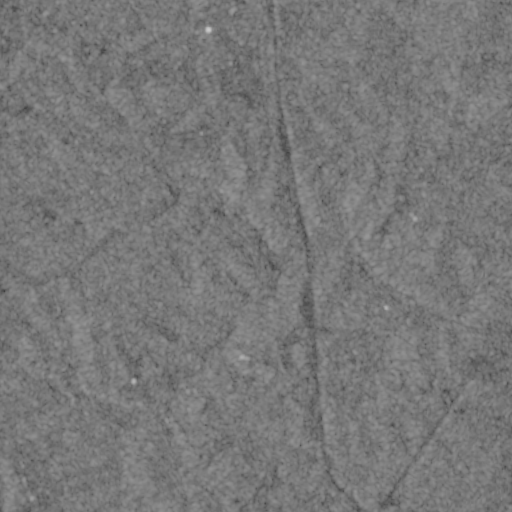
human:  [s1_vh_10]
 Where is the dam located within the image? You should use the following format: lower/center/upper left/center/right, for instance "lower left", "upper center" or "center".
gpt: The dam is located in the center right of the image.
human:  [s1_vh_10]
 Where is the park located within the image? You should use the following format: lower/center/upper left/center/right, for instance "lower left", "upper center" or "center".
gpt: The park is located in the upper center of the image.
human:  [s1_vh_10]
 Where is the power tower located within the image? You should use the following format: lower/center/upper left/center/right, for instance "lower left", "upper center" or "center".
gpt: The power tower is located in the lower right of the image.
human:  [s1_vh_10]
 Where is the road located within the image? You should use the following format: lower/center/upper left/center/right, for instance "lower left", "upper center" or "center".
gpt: There is no road in the image.

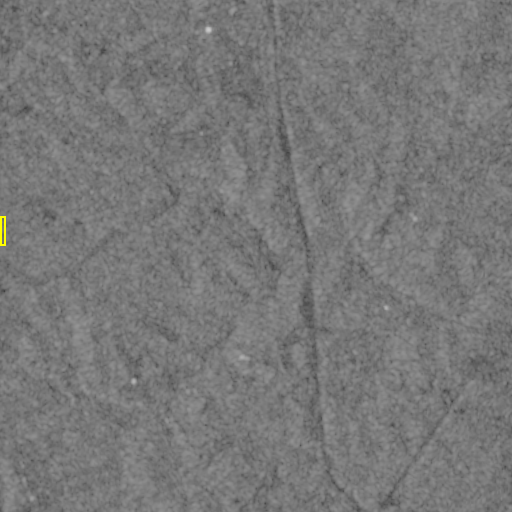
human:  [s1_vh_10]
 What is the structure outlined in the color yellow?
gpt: The structure outlined in yellow is a crop field.
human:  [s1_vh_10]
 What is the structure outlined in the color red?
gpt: There is no red outline.